Interaction volume radius: 5 \u00c5
Interaction volume height: 25 \u00c5
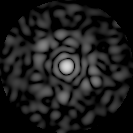
Disorder parameter: 0.8351